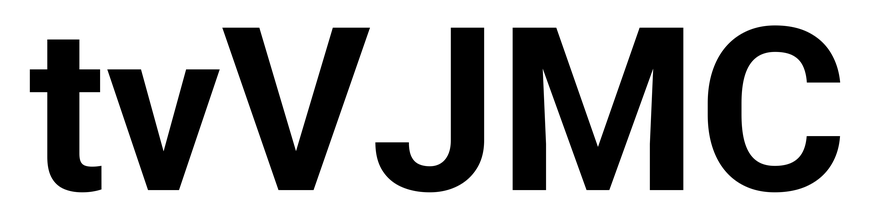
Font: Roboto_Bold